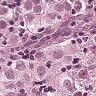
Metastatic tissue present: yes